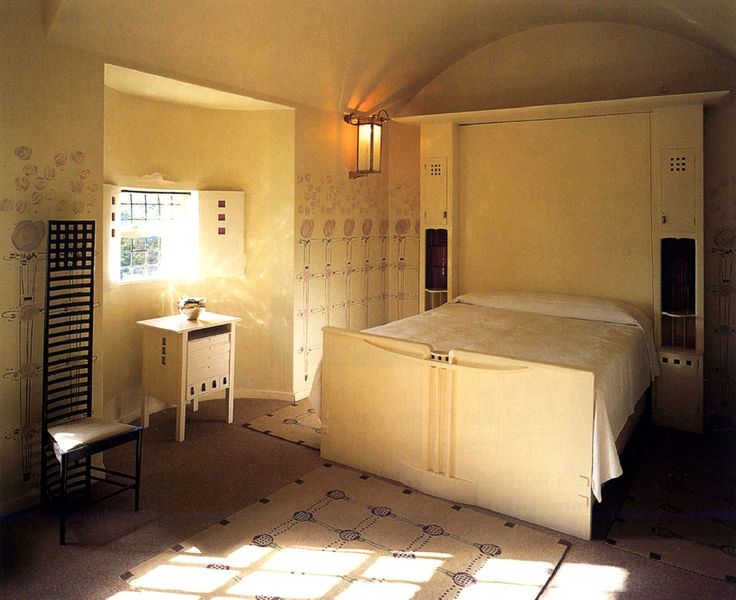
Titel: Helensburgh, Hill House
Künstler: Charles Rennie Mackintosh
Standort: Helensburgh (EU - GB - Schottland)
Schlagwörter: blau, weiß, blumen, fenster, hell, lampe, licht, schwarz, stuhl, tisch, zimmer, blüten, muster, teppich, wand, innenraum, möbel, sonne, boden, decke, england, fensterläden, kreis, kommode, schrank, bogen, fußboden, leer, tag, kissen, einfach, jugendstil, tapete, handarbeit, bett, schlafzimmer, foto, fotografie, nische, gewölbe, tageslicht, mosaik, photo, villa, komode, schubladen, sauber, einrichtung, schief, design, nachttisch, kästchen, quadrat, viereck, arts and craft, tonne, zeichnungen, wei´, tonnengewölbe, schlafraum, morrison, qualität, doppelbett, nachtschrank, chair, 1920, fernster, alkove, 1925, schrenk, art and craft, einreichtung